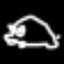
Label: frog